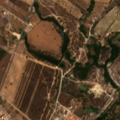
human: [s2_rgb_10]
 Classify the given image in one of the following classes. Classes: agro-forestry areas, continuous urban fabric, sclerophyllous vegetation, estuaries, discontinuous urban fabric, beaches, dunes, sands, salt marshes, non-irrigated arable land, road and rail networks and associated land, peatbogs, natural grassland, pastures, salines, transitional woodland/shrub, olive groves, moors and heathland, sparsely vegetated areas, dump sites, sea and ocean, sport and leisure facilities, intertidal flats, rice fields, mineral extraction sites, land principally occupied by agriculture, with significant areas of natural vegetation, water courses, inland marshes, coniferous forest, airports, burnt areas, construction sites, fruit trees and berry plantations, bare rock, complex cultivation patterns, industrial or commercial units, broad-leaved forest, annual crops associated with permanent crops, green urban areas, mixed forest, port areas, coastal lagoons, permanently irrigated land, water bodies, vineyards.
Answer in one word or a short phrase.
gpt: discontinuous urban fabric, fruit trees and berry plantations, olive groves, annual crops associated with permanent crops, complex cultivation patterns, land principally occupied by agriculture, with significant areas of natural vegetation, broad-leaved forest